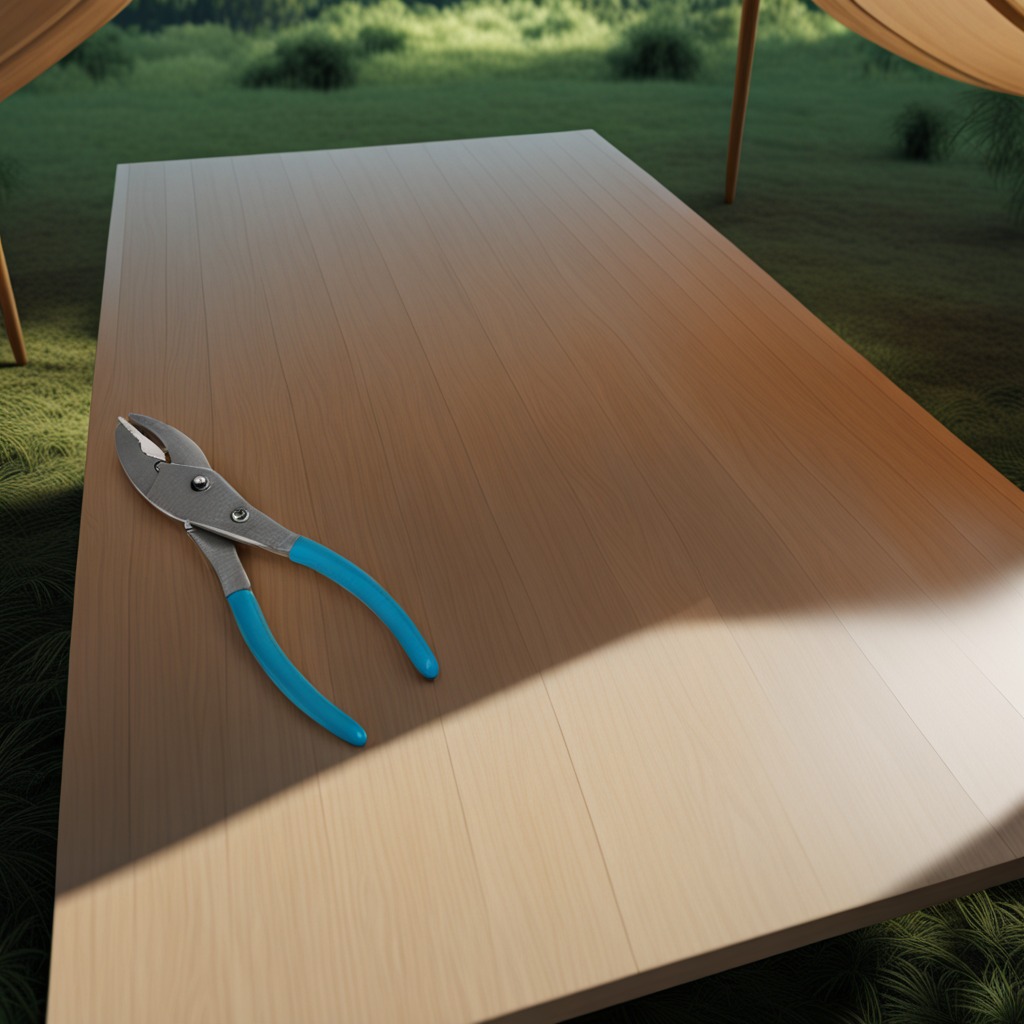
A plier is lying on a wooden table inside a jungle field workshop tent.